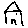
Label: house